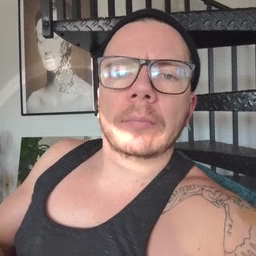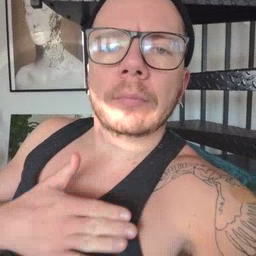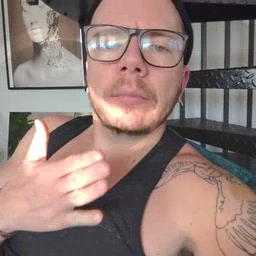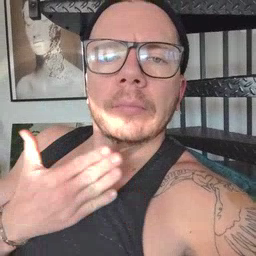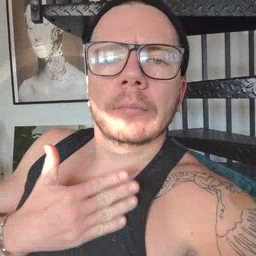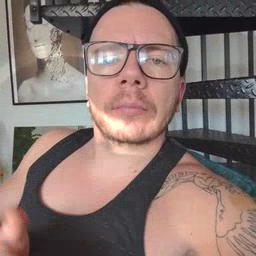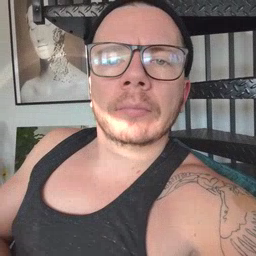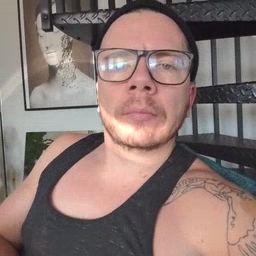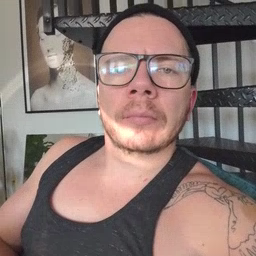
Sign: happy